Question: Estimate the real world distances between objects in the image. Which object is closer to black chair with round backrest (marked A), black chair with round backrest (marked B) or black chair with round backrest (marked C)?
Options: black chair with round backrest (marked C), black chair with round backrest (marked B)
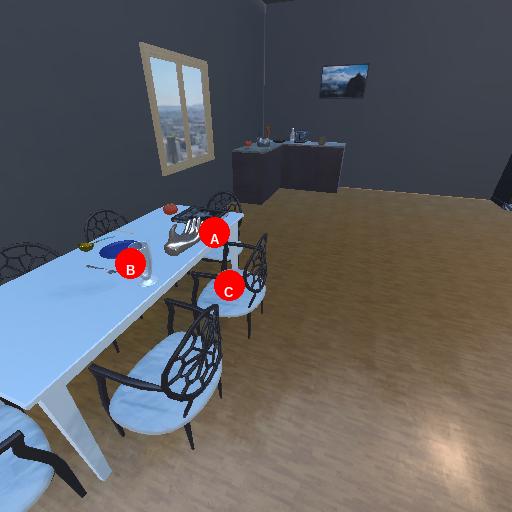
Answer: black chair with round backrest (marked C)